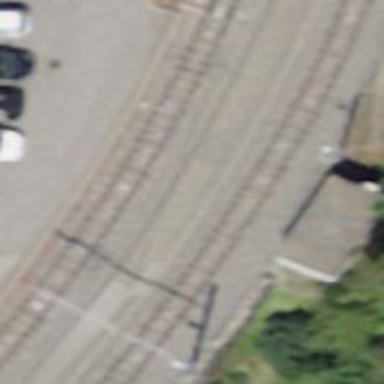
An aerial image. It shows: Narrow-gauge railway siding with electrified contact line.